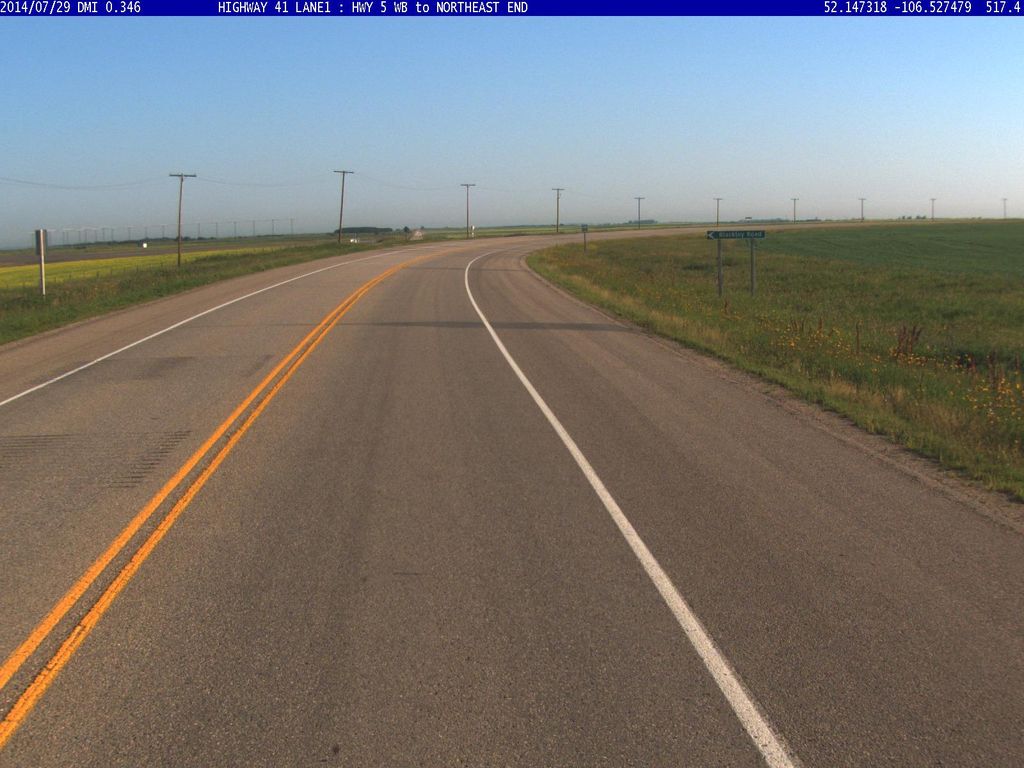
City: saskatoon